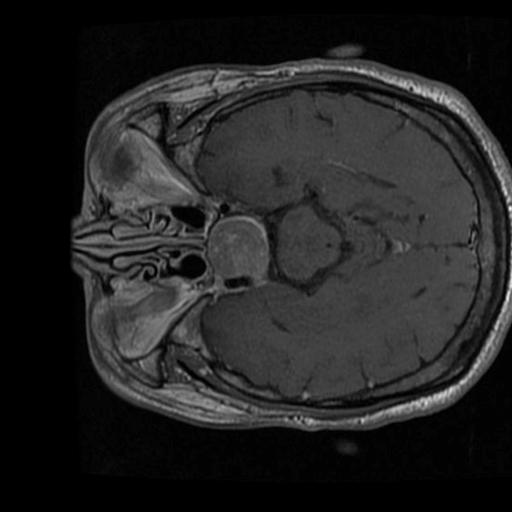
Label: brain_tumor